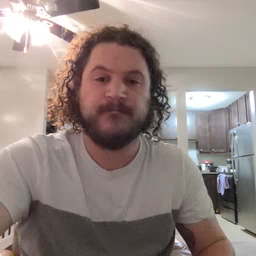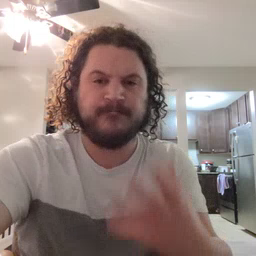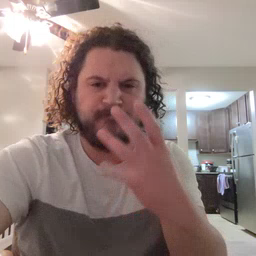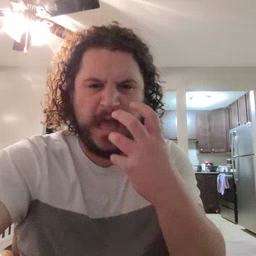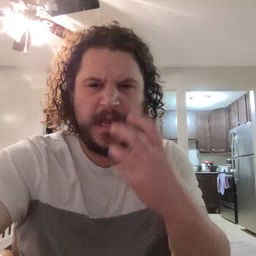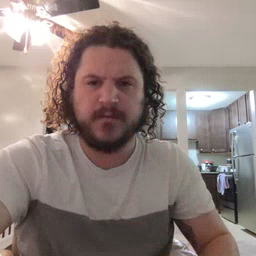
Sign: mad